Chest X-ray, PA view. Patient: 66 years old, sex F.
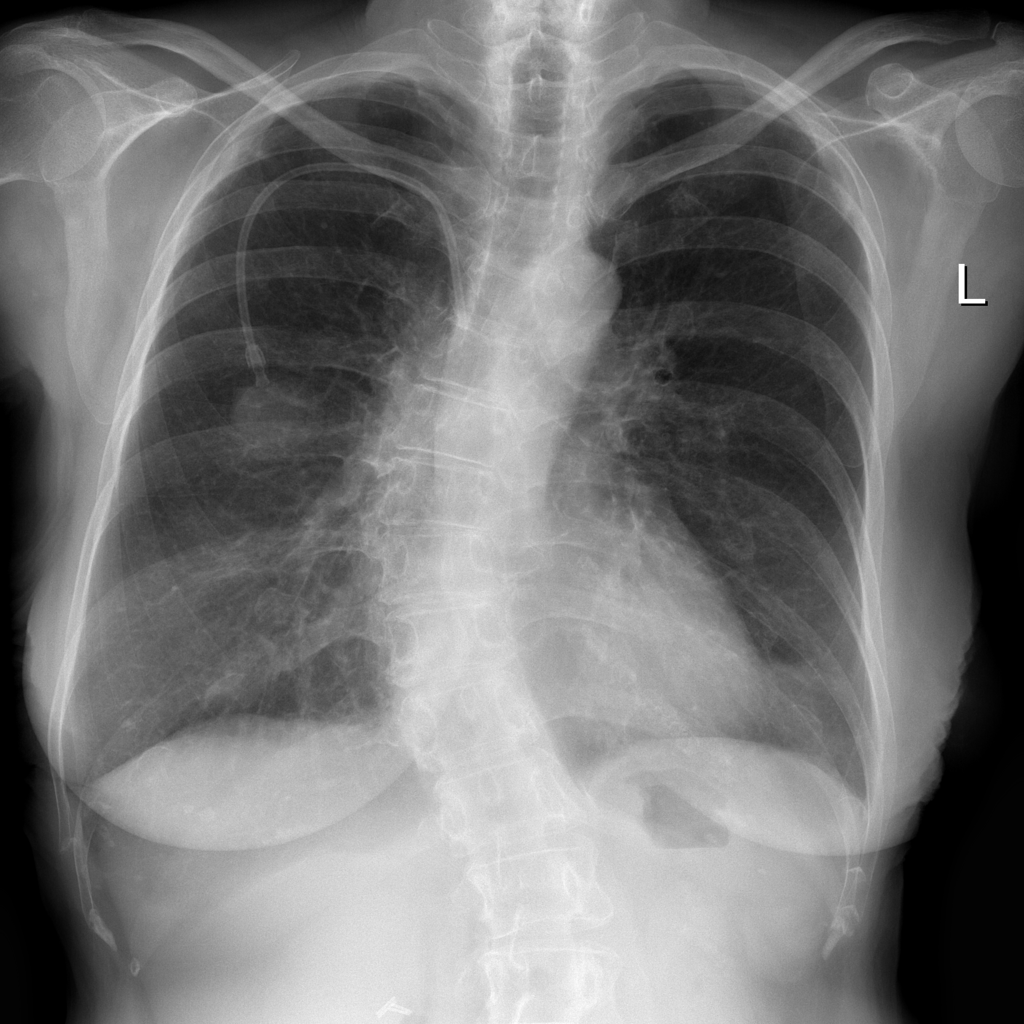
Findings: No Finding